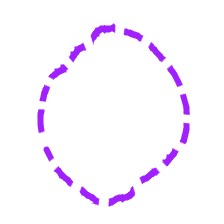
Shape: circle